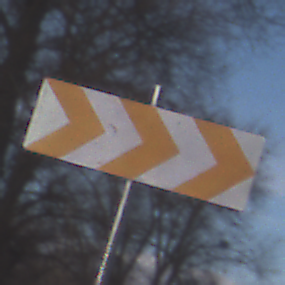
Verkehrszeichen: RichtungstafelnInKurvenGrossLinks
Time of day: MorningAfternoon
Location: Outdoor (Nature)
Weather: PartlyCloudy
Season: NotSpecified
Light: Natural